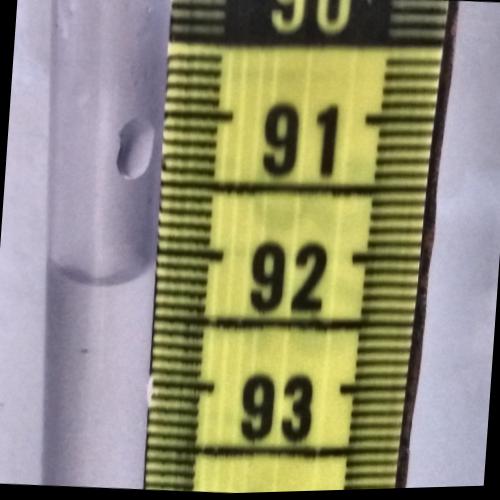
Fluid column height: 92.2 cm